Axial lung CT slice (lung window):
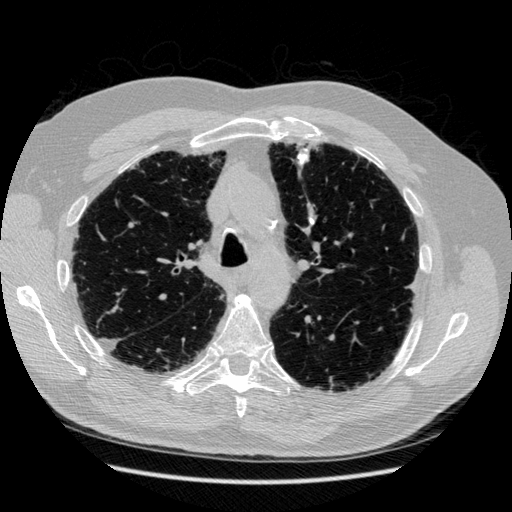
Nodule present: yes
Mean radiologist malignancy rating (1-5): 1